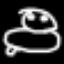
Label: frog